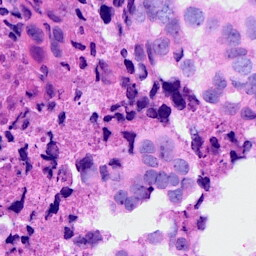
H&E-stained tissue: Breast